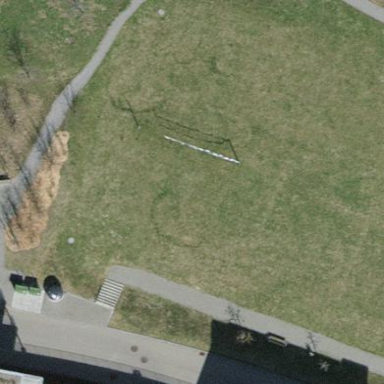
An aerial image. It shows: Grass pitch designated for volleyball.